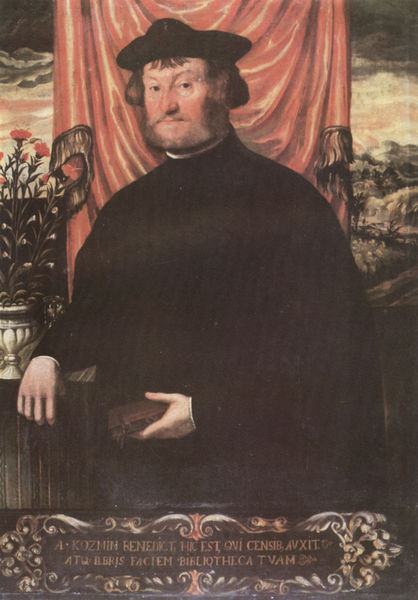
Titel: Benedykt von Kozmin
Künstler: Krakauer Maler
Institution: Krakau, Jagiellonen Universität
Schlagwörter: gemälde, mann, wolken, blume, fenster, hut, blüten, rot, tuch, bart, bibel, vollbart, portrait, vorhang, pflanze, tafel, buch, text, nelke, priester, vorhand, latein